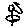
Label: flower